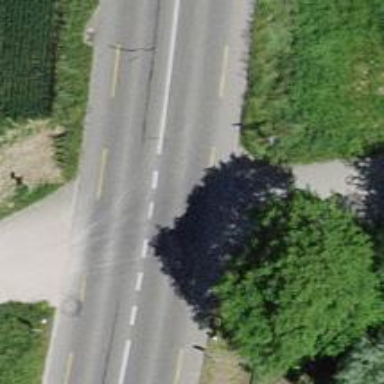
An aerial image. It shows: Secondary road with designated cycle lane on both sides.